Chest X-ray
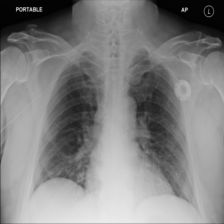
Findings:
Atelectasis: negative
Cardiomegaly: negative
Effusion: negative
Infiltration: negative
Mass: negative
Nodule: negative
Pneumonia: negative
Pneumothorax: negative
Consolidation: negative
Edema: negative
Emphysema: negative
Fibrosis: negative
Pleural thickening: negative
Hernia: negative